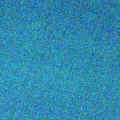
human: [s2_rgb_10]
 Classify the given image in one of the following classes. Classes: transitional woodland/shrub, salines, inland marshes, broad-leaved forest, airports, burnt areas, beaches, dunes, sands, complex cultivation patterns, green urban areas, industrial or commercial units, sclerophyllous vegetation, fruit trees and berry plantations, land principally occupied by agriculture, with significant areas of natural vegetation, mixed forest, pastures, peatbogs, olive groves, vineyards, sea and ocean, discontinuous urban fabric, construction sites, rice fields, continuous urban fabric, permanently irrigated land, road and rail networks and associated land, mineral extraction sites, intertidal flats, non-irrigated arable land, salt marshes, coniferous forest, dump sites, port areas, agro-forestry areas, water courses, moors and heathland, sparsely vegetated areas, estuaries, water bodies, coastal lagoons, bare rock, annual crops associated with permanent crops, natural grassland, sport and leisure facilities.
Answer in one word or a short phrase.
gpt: sea and ocean